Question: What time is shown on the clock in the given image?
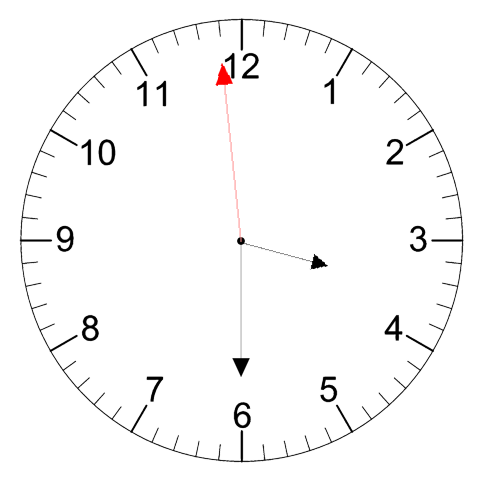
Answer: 03:29:59